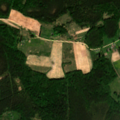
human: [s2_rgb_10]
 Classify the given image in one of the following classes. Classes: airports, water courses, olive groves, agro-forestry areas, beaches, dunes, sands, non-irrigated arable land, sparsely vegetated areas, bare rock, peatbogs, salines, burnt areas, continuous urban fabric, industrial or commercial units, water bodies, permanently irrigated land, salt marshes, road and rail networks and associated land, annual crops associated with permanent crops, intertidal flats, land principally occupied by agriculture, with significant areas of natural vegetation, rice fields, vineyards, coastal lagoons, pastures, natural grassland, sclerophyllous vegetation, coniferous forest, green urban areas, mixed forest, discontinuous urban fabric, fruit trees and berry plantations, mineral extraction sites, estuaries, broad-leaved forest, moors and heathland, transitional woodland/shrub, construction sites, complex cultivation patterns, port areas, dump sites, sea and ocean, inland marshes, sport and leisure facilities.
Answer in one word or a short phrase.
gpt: non-irrigated arable land, complex cultivation patterns, land principally occupied by agriculture, with significant areas of natural vegetation, broad-leaved forest, coniferous forest, mixed forest, peatbogs